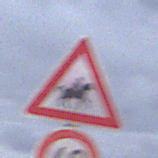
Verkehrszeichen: ReiterLinks
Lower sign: Geschwindigkeit40
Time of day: Midday
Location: Outdoor (Urban)
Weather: Overcast
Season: NotSpecified
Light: Natural